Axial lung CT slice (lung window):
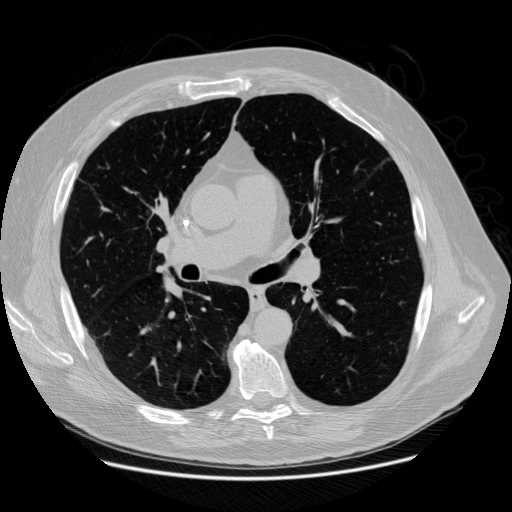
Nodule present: no